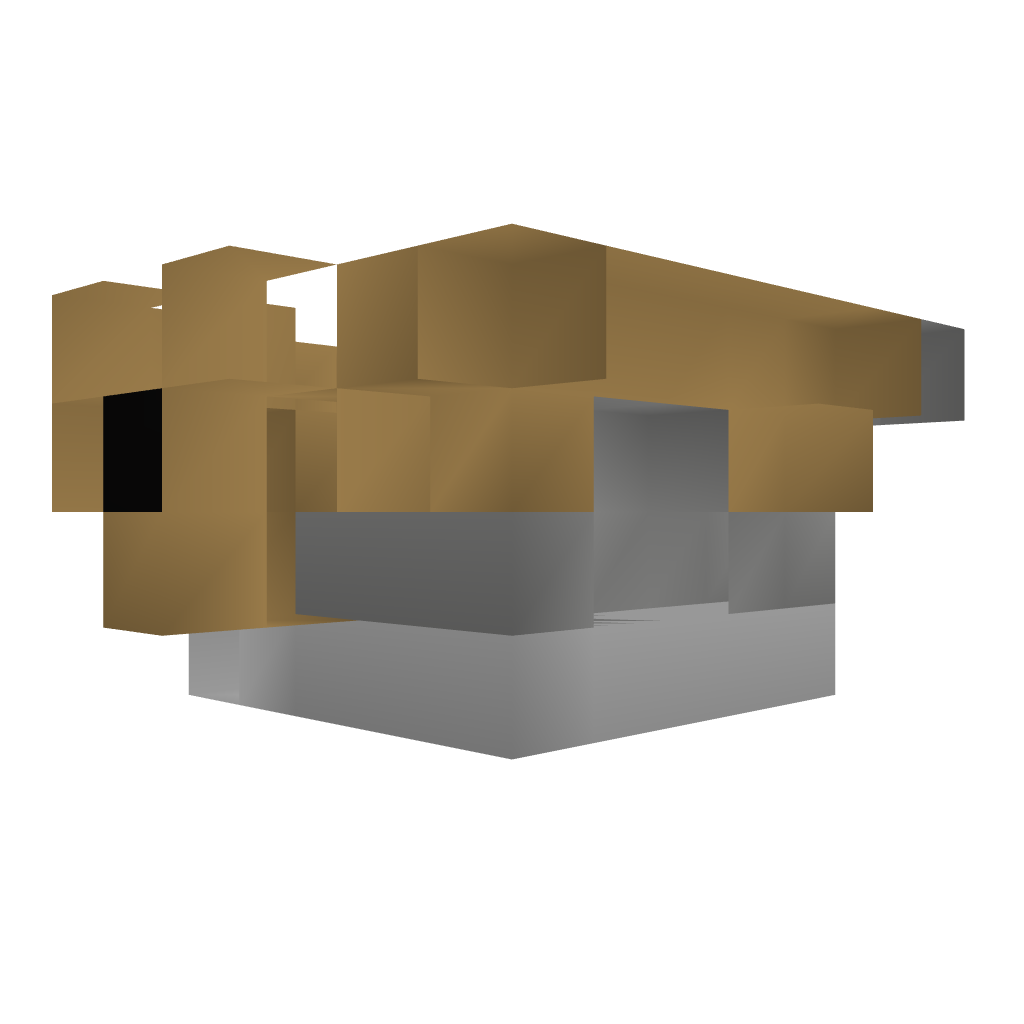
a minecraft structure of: Double Cobblestone Generator